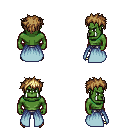
a pixel art fantasy rpg character, male body template, orc, green skin, overskirt, metal pants, blonde bedhead hairstyle, gold boots, four views (front, back, left, right), 2x2 character sprite sheet, small pixel art, hard edges, no anti-aliasing